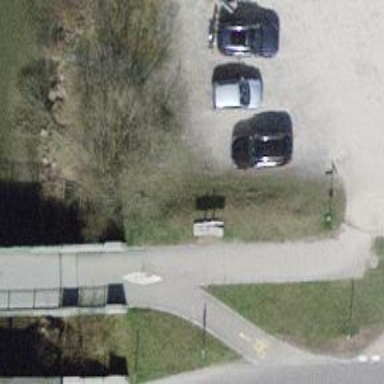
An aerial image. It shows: Bench for seating.